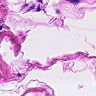
Metastatic tissue present: no